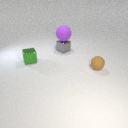
small brown rubber sphere in front of small gray metal cube